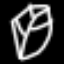
Label: leaf